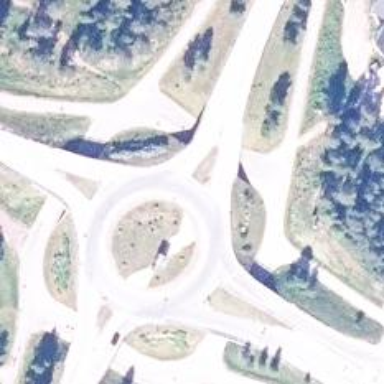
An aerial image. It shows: Primary highway with asphalt surface leading to roundabout.